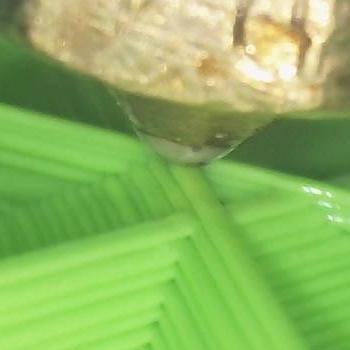
Flow rate: 89%